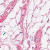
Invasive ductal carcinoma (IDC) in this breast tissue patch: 0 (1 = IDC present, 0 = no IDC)